The trace is the raw vibration amplitude of a rotating bearing as a function of time. What is the most likely bearing condition (normal, inner_race, outer_race, ball)?
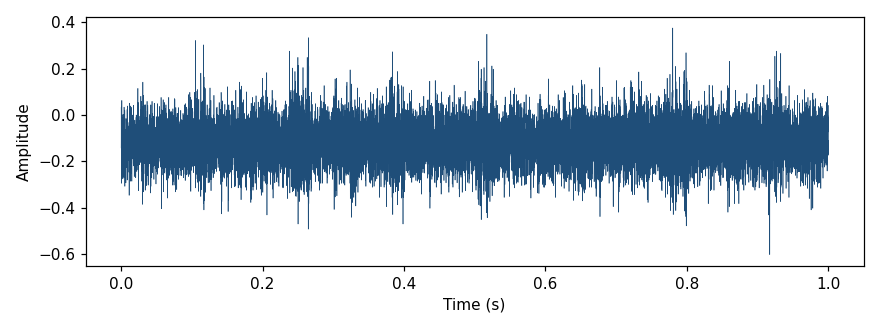
Answer: normal